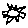
Label: sun